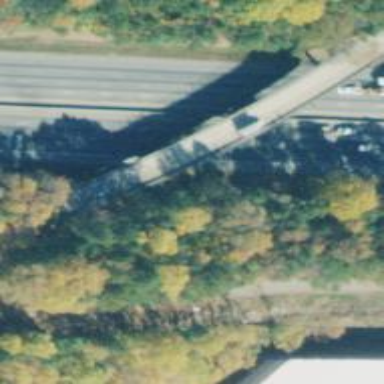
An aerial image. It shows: View of motorway.